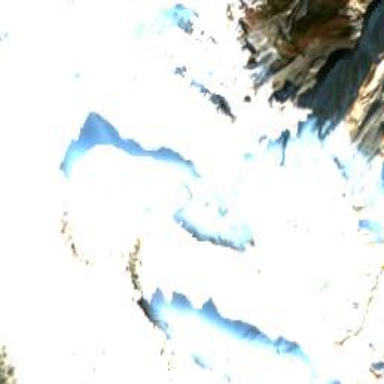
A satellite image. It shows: Majestic glacier in the distance.